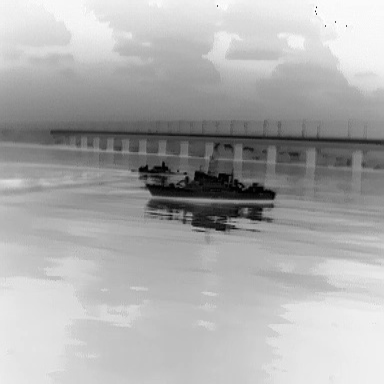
There are two objects shown in the infrared image, including a warship, and a canoe.